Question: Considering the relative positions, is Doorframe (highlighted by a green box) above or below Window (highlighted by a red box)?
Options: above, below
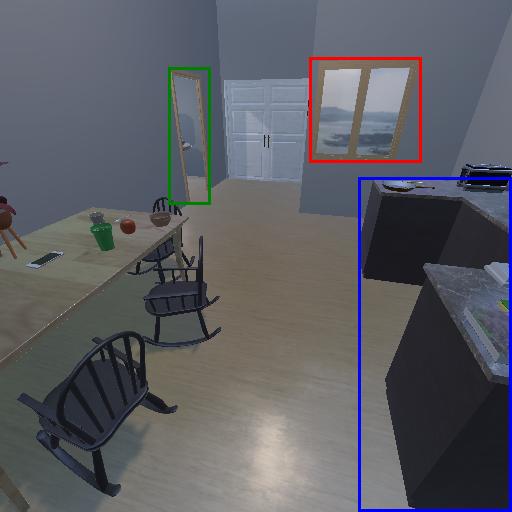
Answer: above